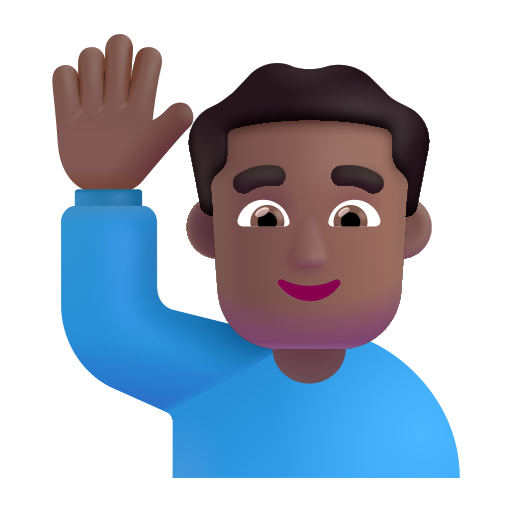
man raising hand color  dark